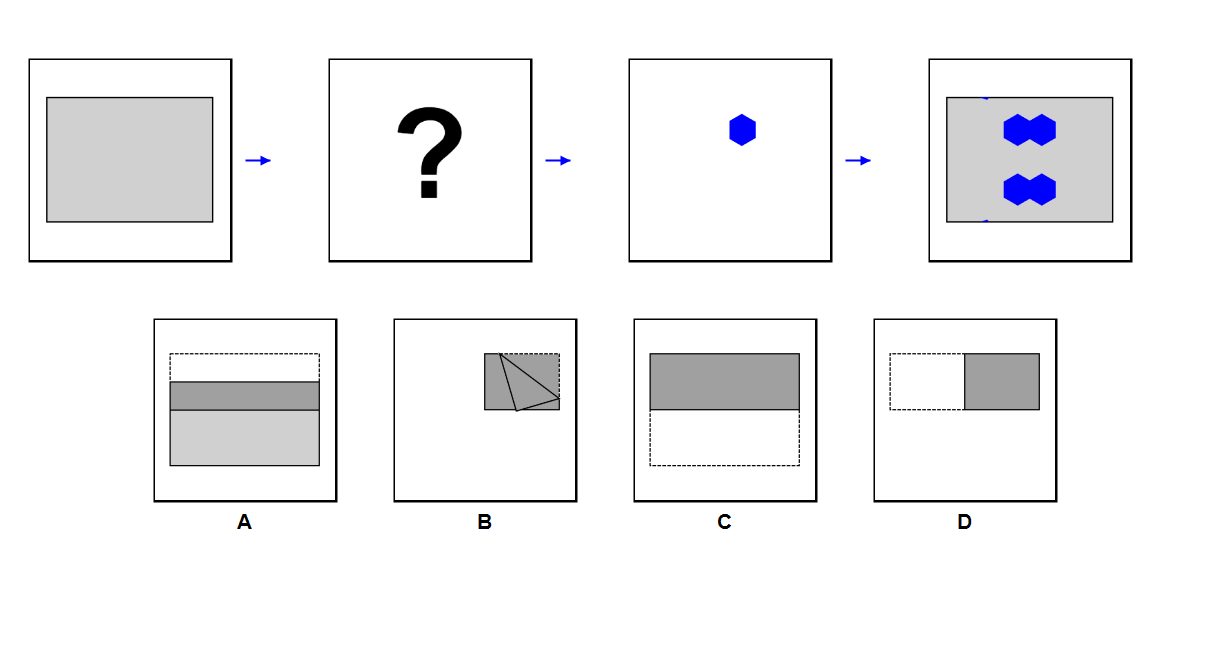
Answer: A